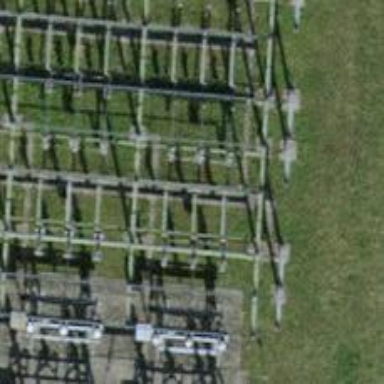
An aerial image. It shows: Switch used for power control.